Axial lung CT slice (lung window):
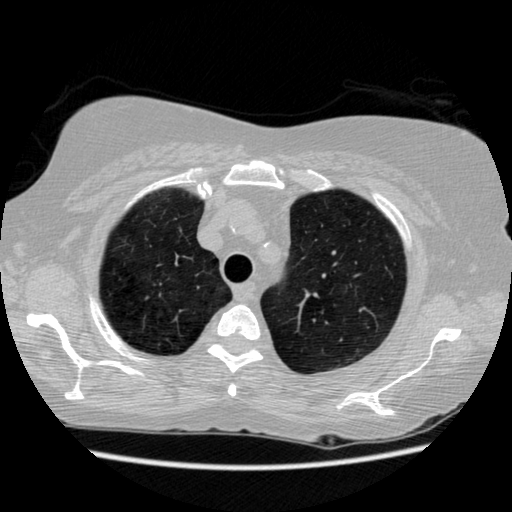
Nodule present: no